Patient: sex M, age 52
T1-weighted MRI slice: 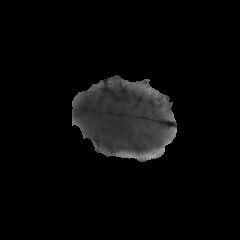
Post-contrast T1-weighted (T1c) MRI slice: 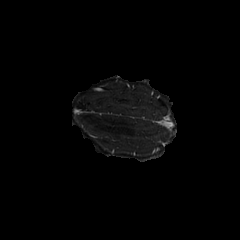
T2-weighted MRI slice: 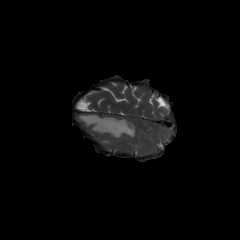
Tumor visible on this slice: yes
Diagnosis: Glioblastoma, IDH-wildtype
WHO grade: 4